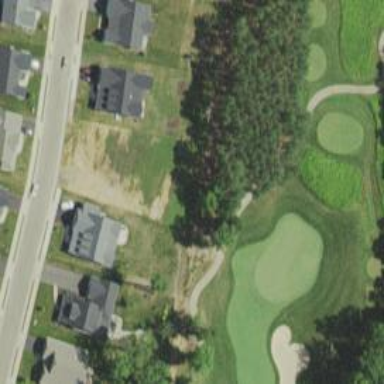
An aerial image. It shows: Pathway for golfing.